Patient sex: F
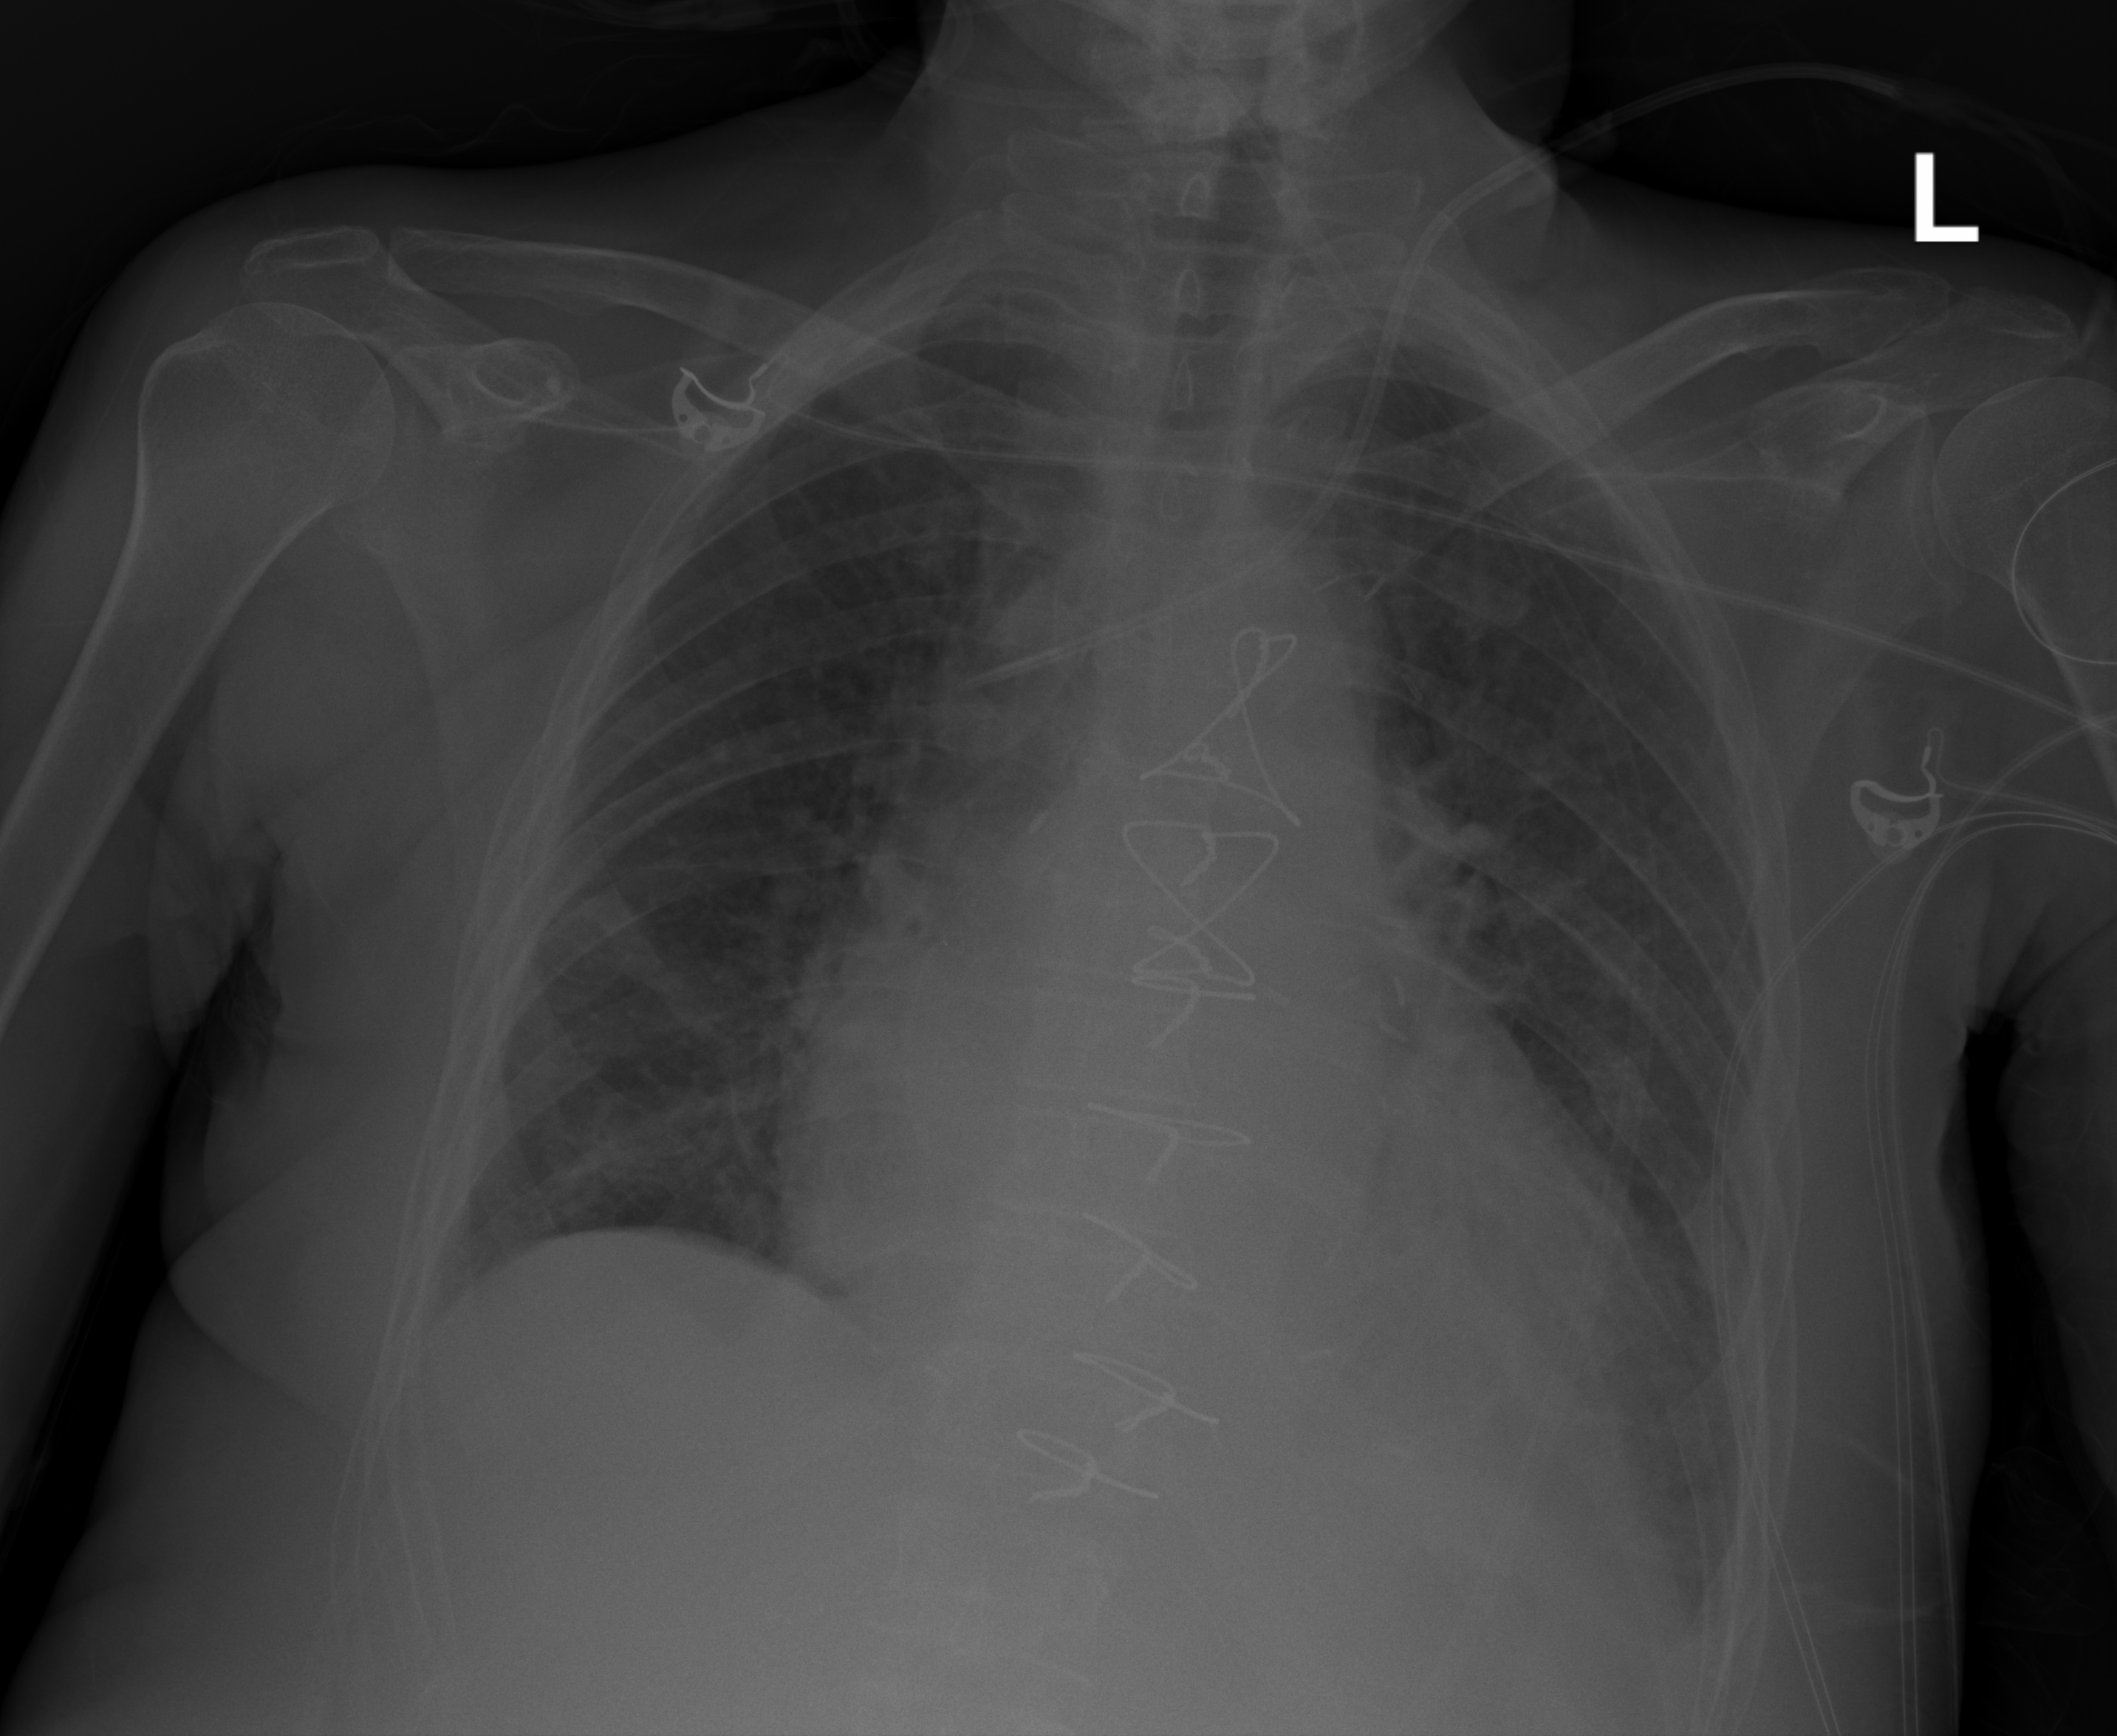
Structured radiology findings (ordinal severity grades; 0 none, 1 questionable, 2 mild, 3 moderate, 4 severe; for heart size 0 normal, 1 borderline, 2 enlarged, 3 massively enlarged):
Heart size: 2
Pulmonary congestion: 2
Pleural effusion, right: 0
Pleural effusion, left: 1
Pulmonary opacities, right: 0
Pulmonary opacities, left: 0
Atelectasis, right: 1
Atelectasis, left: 1